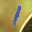
Label: 1